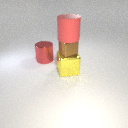
large red rubber cylinder above small brown metal cube